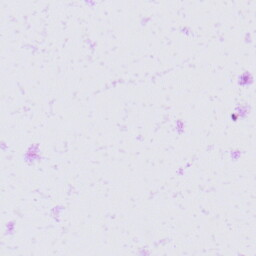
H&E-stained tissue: Prostate